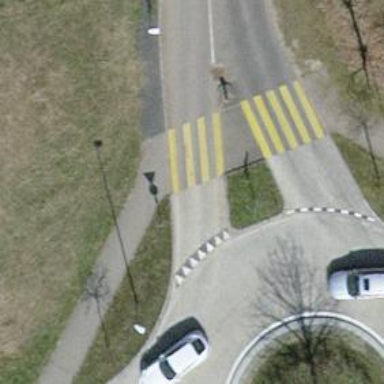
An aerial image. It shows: Uncontrolled zebra crossing with central island.